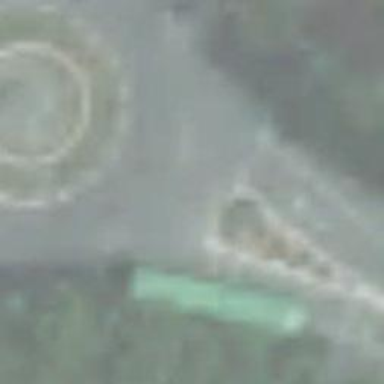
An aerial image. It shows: Road with "give way" sign.